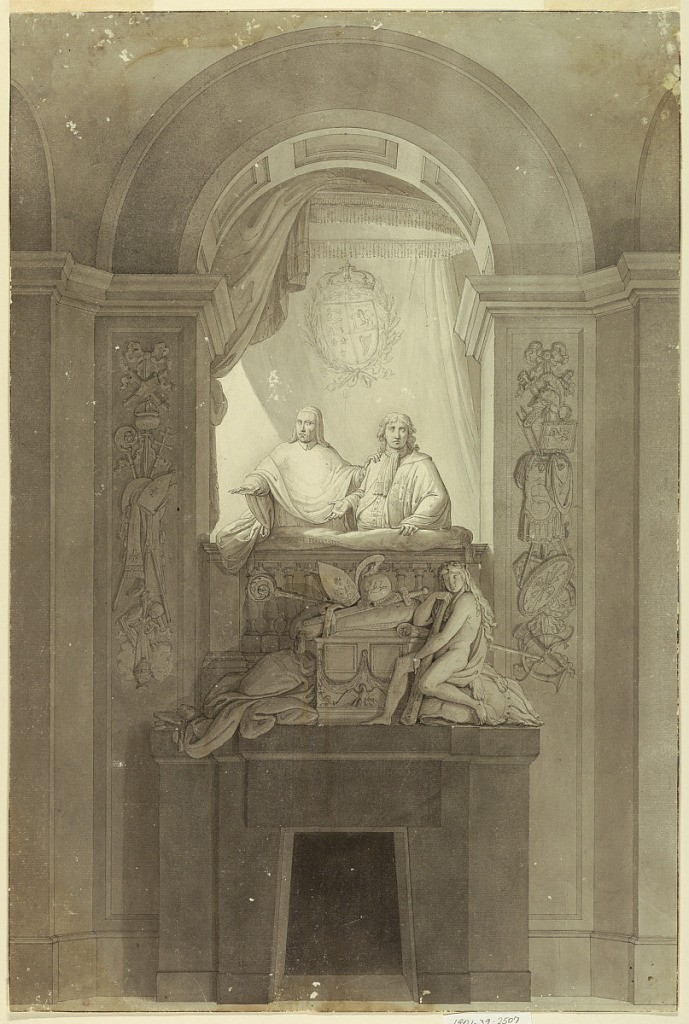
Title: A Sepulchral Monument of Henry Cardinal York (1725-1807) and Charles Edward Stuart, the "Young Pretender" (1720-1788)
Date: ca. 1818
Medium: Pencil, pen, wash, Chinese ink
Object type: Drawing
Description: The two half-figures are shown as standing behind the balustrade of a loggia. A canopy with the coat-of-arms of the Stuarts from the background. On top of a sepulchral chamber shown before the balustrade are: a young man in the attire of Hercules seated beside a cinerary receptacle upon which the insignia of a bishop and a helmet and sword lie on a cushion. The architectural setting is that of a lateral chapel in a church with framing lines.